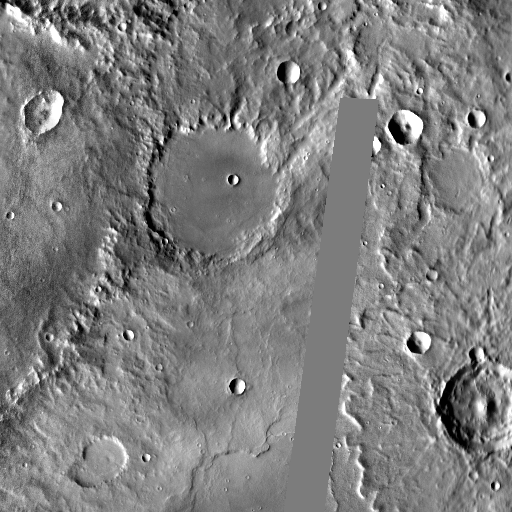
Crater classes present: Background, Other, Layered, Buried, Secondary